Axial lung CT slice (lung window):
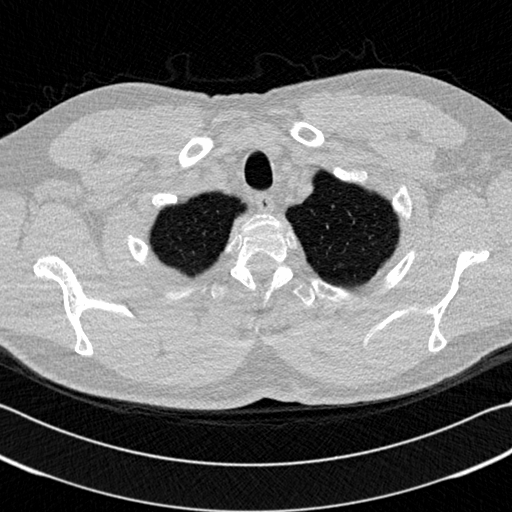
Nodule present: no